Question: I'm taking a given a rectangle (a face4) in space. The face4 can be at any angle/position in space.
I'm creating a torus at it's centroid.
I'm then trying to align my torus with the following criteria:
1) The plane bisects the torus horizontally (so that a half-circle appears on either side of the plane)
2) The torus is perpendicular to the plane
3) The torus is aligned to the midpoints of the two ("shorter") sides of the rectangular face, so that the torus is bisecting the "longer" sides of the rectangle/face4.
For example, it would look like this:

I feel like I'll need to do two different axis rotations for this. One to align it to the face, another to make it perpendicular.
Right now, I'm just attempting the first part (aligning it to the face4, not worrying about perpendicular), and I'm doing this:
1) Calculating two midpoints of the two sets of vectors from the face
2) Determining ending Torus axis by subtracting one midpoint from the other to get my axis.
3) Finding the rotation axis by doing a cross product of #2 and the (0,1,0) axis of the starting torus
4) Finding angle of rotation with a Math.cos( endAxis.dot (rotationAxis))
5) Rotating torus
6) Translating it
Unfortunately, it's not "aligning" the two points as I would hope see pictures).
I'm attempting different approaches (inversing the theta each time I try something new, etc.), but it's still not behaving as I expected. Is there something wrong with my approach or thinking?
The code I'm using is below. (I purposely kept it in long form with lots of comments to help with my thinking).
'''
this.createTorus = function (tubeMeshParams) {
var torusRadius = 5;
var torus = new THREE.TorusGeometry( torusRadius, 1.5, segments/10, 50 );
fIndex = this.calculateFaceIndex();
//Determine midpoint of line AB on Face
var v1 = geometry.vertices[geometry.faces[fIndex].a];
var v2 = geometry.vertices[geometry.faces[fIndex].b];
var xMidAB = (v1.x + v2.x) / 2;
var yMidAB = (v1.y + v2.y) / 2;
var zMidAB = (v1.z + v2.z) / 2;
var midpointAB = new THREE.Vector3( xMidAB, yMidAB, zMidAB);
//Determine midpoint of line CD on Face
var v3 = geometry.vertices[geometry.faces[fIndex].c];
var v4 = geometry.vertices[geometry.faces[fIndex].d];
var xMidCD = (v3.x + v4.x) / 2;
var yMidCD = (v3.y + v4.y) / 2;
var zMidCD = (v3.z + v4.z) / 2;
var midpointCD = new THREE.Vector3( xMidCD, yMidCD, zMidCD);
//Determine Ending Torus axis
var endTorusAxis = new THREE.Vector3();
endTorusAxis.subVectors( midpointCD, midpointAB );
endTorusAxis.normalize();
//Direction vector of Torus (Y = 1)
var torusAxis = new THREE.Vector3( 0, 1, 0);
//Find the axis of rotation through Cross Product
var rotationAxis = new THREE.Vector3();
rotationAxis.crossVectors( endTorusAxis, torusAxis );
if ( rotationAxis.length() == 0) // Acounting for special case where the axis are aligned
{
rotationAxis.set( 1, 0, 0);
}
rotationAxis.normalize();
//Now that we have the needed data, determine angle of rotation
var theta = Math.acos( endTorusAxis.dot( rotationAxis ));
theta = -theta;
//Don't use position, rotate, scale
torus.matrixAutoUpdate = false;
//Rotate it
torus.applyMatrix(new THREE.Matrix4().makeRotationAxis( rotationAxis, theta));
// Create mesh and scale
torusLoop = new THREE.Mesh(torus, this.m);
torusLoop.scale.x = torusLoop.scale.y = torusLoop.scale.z = tubeMeshParams['Scale'];
//Determine Face centroid positions
var cenPosX = geometry.faces[fIndex].centroid.x;
var cenPosY = geometry.faces[fIndex].centroid.y;
var cenPosZ = geometry.faces[fIndex].centroid.z;
//Move the rotated torus around the centroid
torusLoop.geometry.applyMatrix(new THREE.Matrix4().makeTranslation(cenPosX, cenPosY, cenPosZ));
torusLoop.geometry.computeCentroids();
torusLoop.geometry.computeFaceNormals();
torusLoop.geometry.computeVertexNormals();
return torusLoop;
}
'''
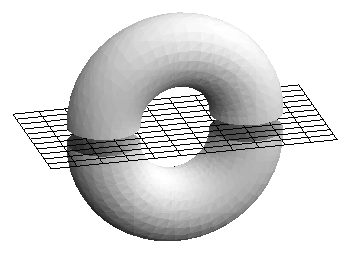
Answer: Solved. I used the Matrix.lookAT() command which essentially creates rotation matrix based off of two orthogonal vectors (instead of just one non-orthogonal vector from makeRotationAxis). More specifically, it takes three inputs: eye, center, and up, and generates the orthogonal vectors from those.
Details can be found here:
<URL>